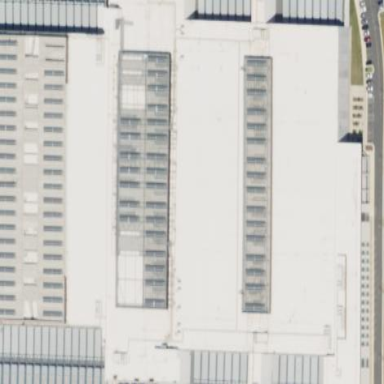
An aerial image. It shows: Data center building.